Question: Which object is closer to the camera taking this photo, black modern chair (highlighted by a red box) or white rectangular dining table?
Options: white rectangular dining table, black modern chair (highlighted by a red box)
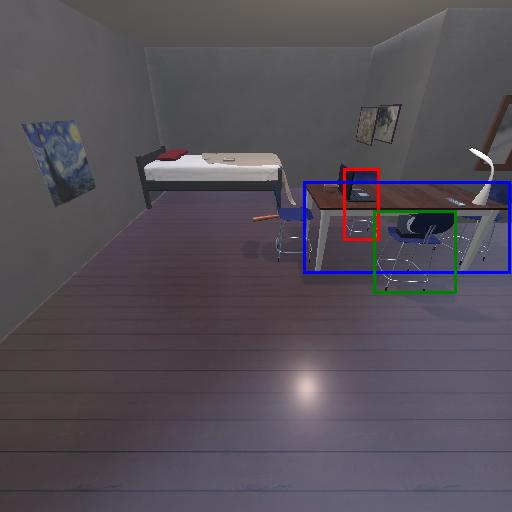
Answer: white rectangular dining table